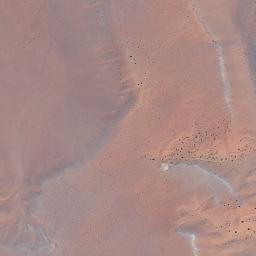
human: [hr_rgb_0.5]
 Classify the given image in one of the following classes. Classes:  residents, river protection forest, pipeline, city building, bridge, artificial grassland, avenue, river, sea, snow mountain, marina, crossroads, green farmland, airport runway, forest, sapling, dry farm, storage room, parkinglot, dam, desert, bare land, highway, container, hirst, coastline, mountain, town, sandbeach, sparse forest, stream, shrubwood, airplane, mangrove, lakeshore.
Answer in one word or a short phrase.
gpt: desert